Interaction volume radius: 5 \u00c5
Interaction volume height: 10 \u00c5
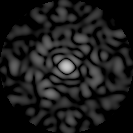
Disorder parameter: 0.8384